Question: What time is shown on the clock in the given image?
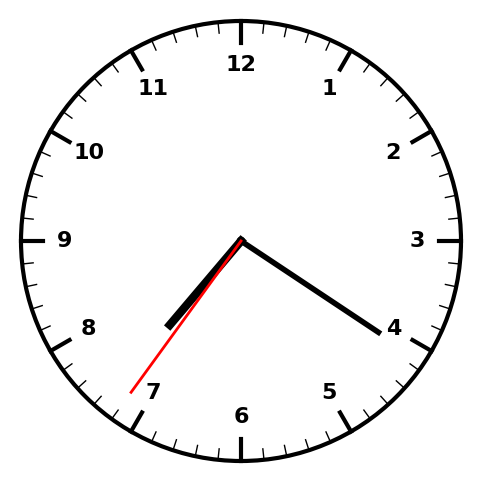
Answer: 07:20:36